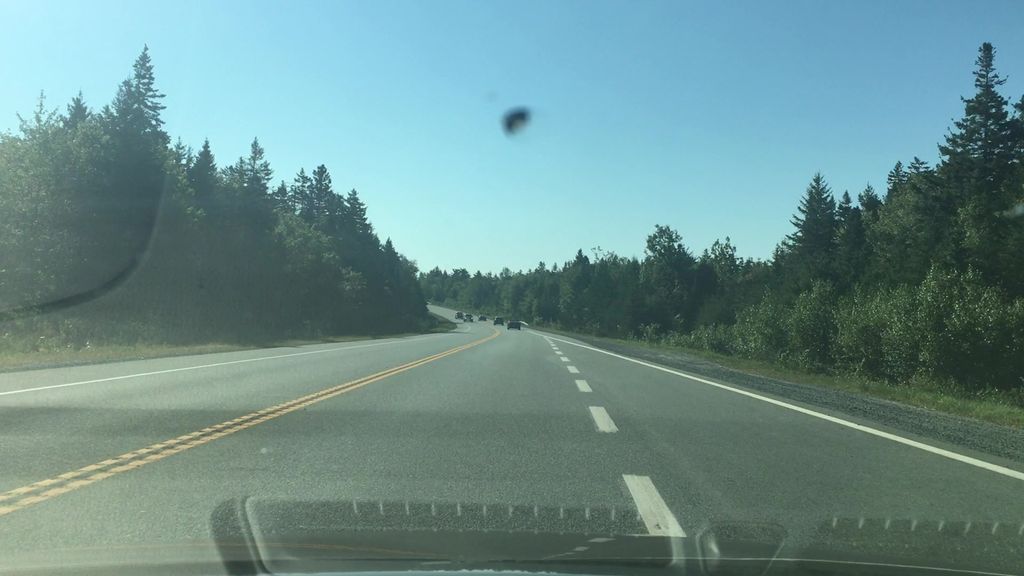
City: halifax